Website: apple
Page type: receipt
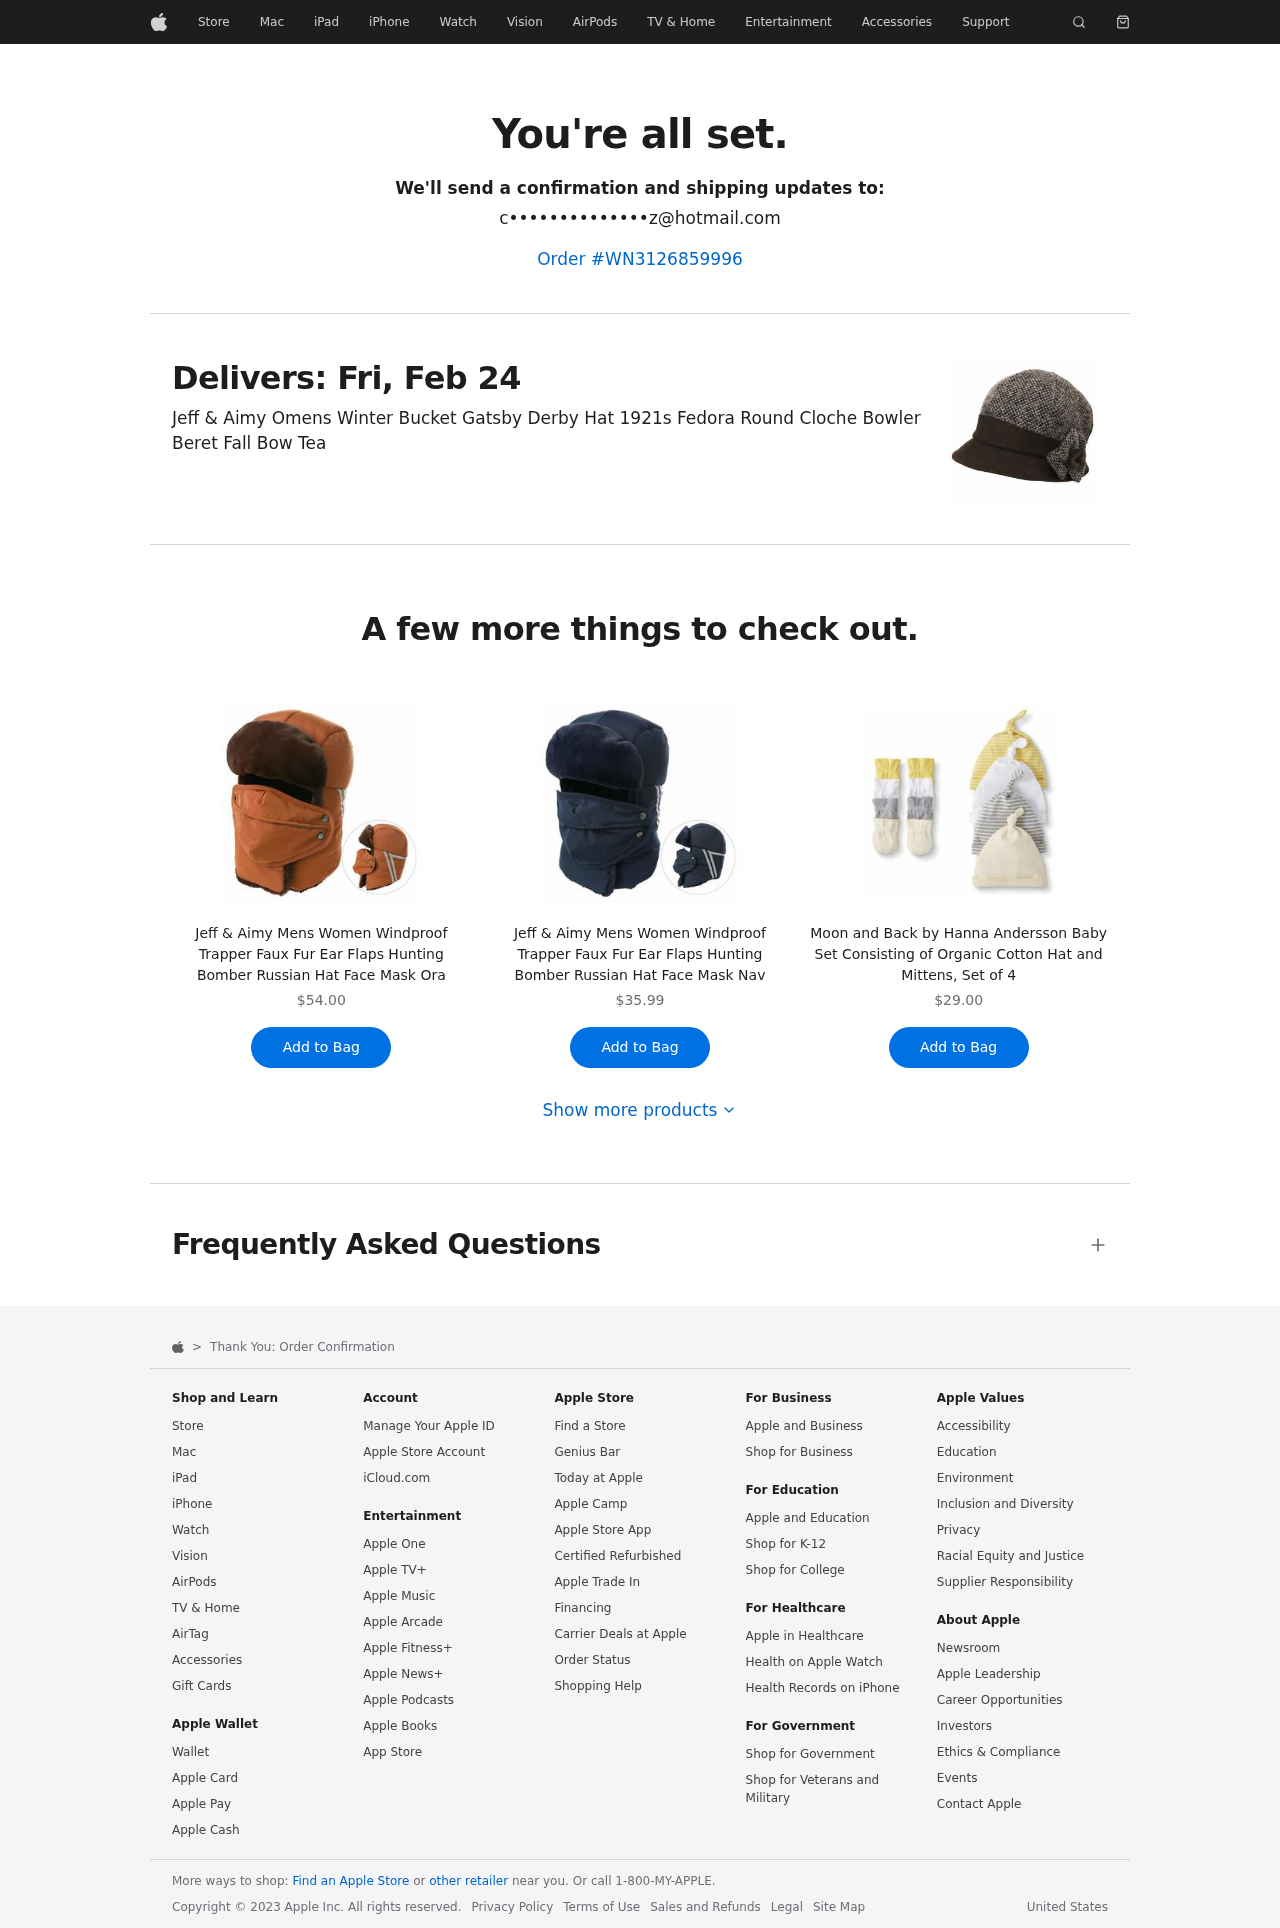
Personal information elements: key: PII_EMAIL
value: c••••••••••••••z@hotmail.com
Product elements: key: PRODUCT1_NAME
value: Jeff & Aimy Omens Winter Bucket Gatsby Derby Hat 1921s Fedora Round Cloche Bowler Beret Fall Bow Tea
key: PRODUCT2_NAME
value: Jeff & Aimy Mens Women Windproof Trapper Faux Fur Ear Flaps Hunting Bomber Russian Hat Face Mask Ora
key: PRODUCT2_PRICE
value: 54
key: PRODUCT3_NAME
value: Jeff & Aimy Mens Women Windproof Trapper Faux Fur Ear Flaps Hunting Bomber Russian Hat Face Mask Nav
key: PRODUCT3_PRICE
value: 35.99
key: PRODUCT4_NAME
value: Moon and Back by Hanna Andersson Baby Set Consisting of Organic Cotton Hat and Mittens, Set of 4
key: PRODUCT4_PRICE
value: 29
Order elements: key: ORDER_ID
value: Order #WN3126859996
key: ORDER_DELIVERY_DATE
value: Delivers: Fri, Feb 24